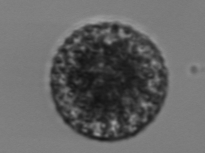
Label: Vicicitus_globosus